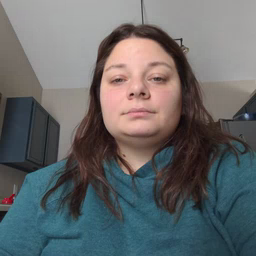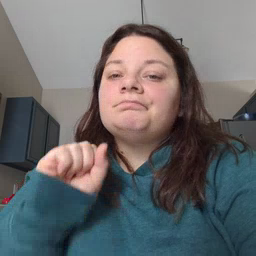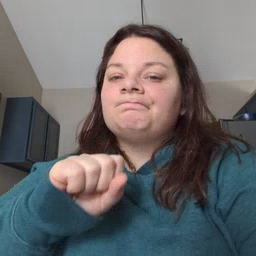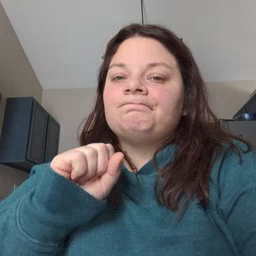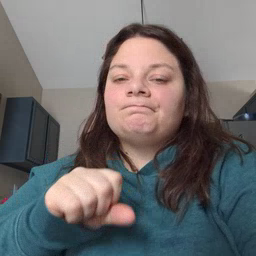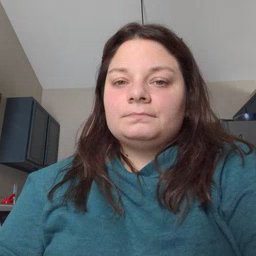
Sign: yes